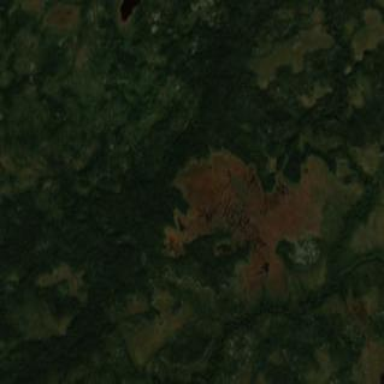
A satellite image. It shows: String bog wetland area.